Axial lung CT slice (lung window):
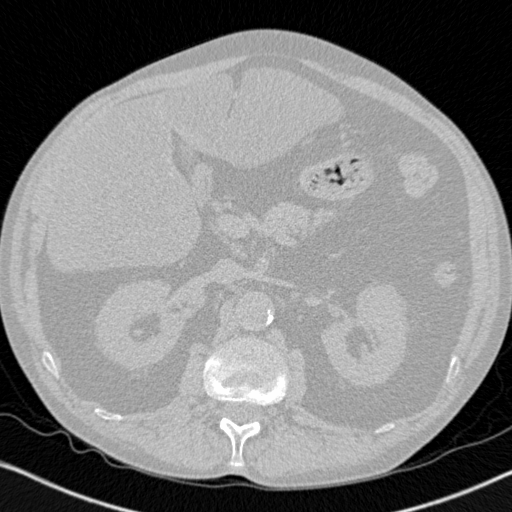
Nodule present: no